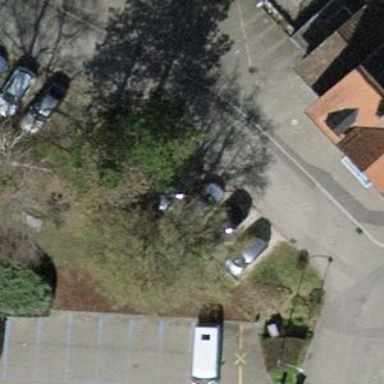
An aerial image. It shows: Street side parking area.